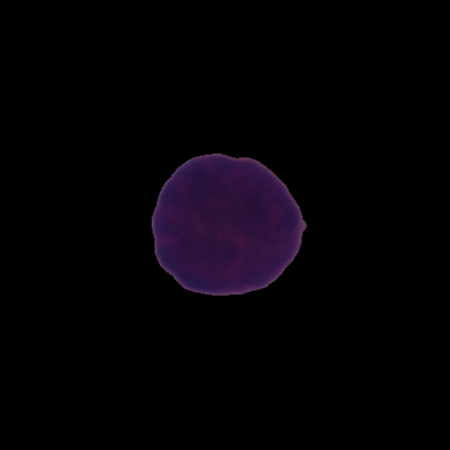
Label: healthy